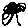
Label: tree